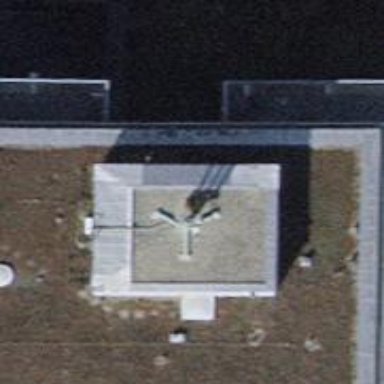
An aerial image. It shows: Antenna.